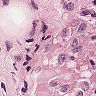
Metastatic tissue present: no